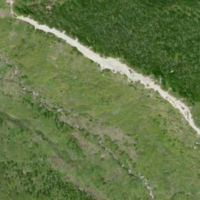
EUNIS habitat code: 26
Species observed at this site:
Primula hirsuta